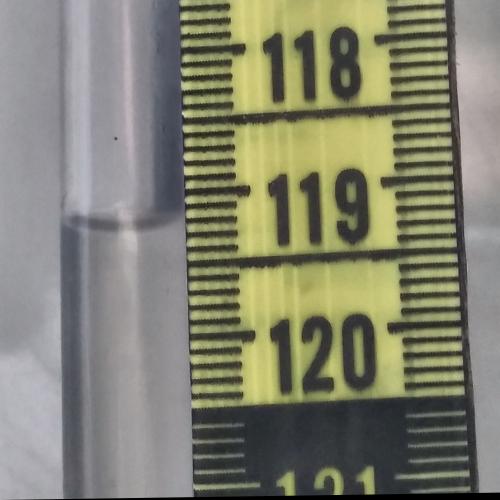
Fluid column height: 119.2 cm